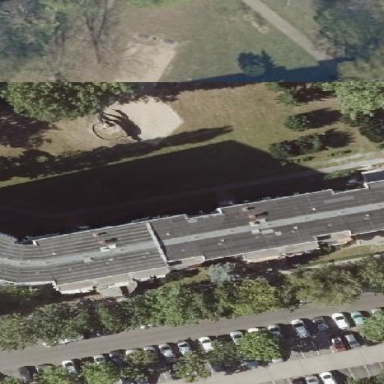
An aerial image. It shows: Apartment building with flat roof.